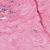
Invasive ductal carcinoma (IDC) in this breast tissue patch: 0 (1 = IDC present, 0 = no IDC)